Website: home-depot
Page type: billing-address
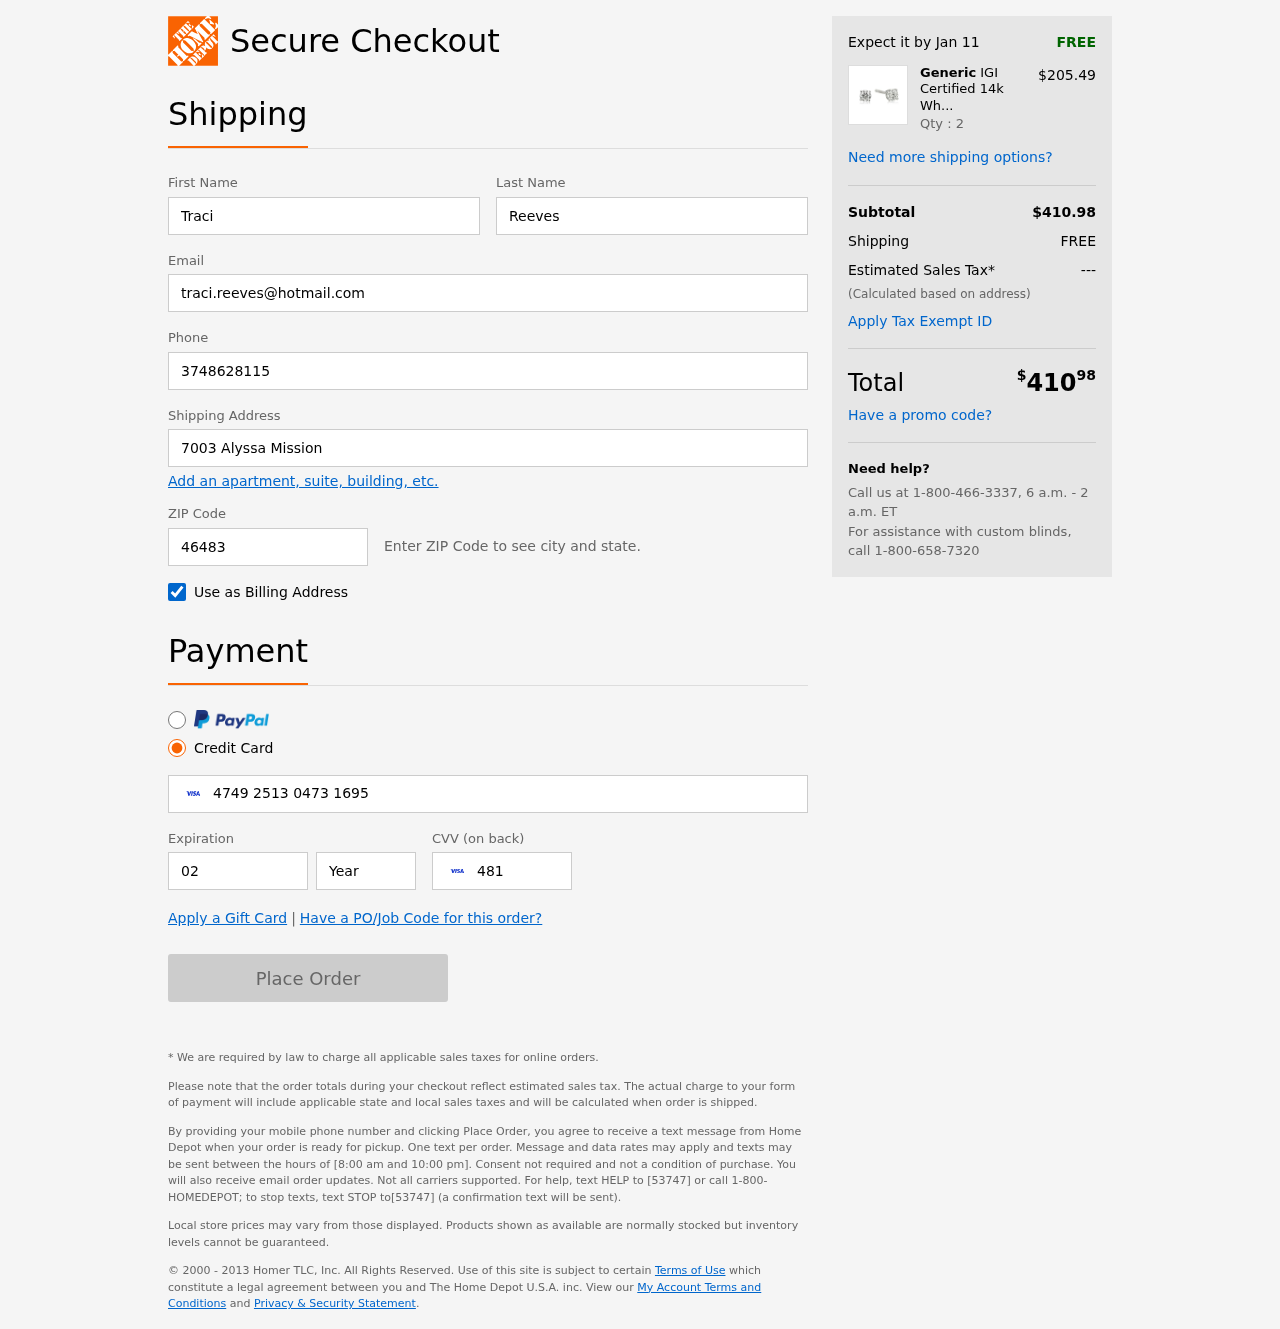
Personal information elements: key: PII_FIRSTNAME
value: Traci
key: PII_LASTNAME
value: Reeves
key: PII_EMAIL
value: traci.reeves@hotmail.com
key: PII_PHONE
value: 3748628115
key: PII_STREET
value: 7003 Alyssa Mission
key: PII_POSTCODE
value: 46483
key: PII_CARD_NUMBER
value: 4749 2513 0473 1695
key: PII_CARD_EXPIRY_MONTH
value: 02
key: PII_CARD_CVV
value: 481
Product elements: key: PRODUCT1_BRAND
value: Generic
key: PRODUCT1_NAME
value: IGI Certified 14k White Gold Round-Cut Diamond Studs (1/4 cttw, H-I Color, I1 Clarity)
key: PRODUCT1_PRICE
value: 205.49
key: PRODUCT1_QUANTITY
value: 2
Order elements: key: ORDER_DELIVERY_DATE
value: Jan 11
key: ORDER_SUBTOTAL
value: $410.98
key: ORDER_SHIPPING_COST
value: FREE
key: ORDER_TAX
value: ---
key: ORDER_TOTAL2
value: $41098